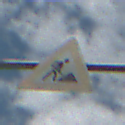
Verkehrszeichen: Arbeitsstelle
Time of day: Midday
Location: Outdoor (Nature)
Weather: PartlyCloudy
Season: NotSpecified
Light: Natural